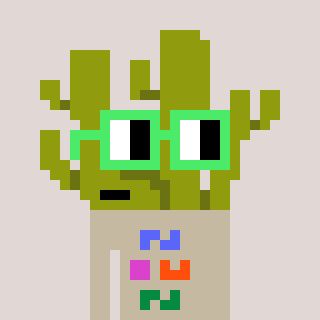
a pixel art character with square light green glasses, a cactus-shaped head and a bege-colored body on a warm background